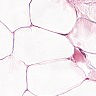
Metastatic tissue present: no